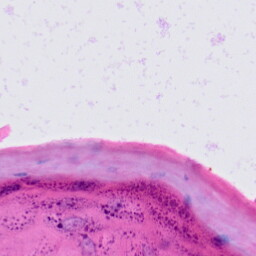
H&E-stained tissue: Skin